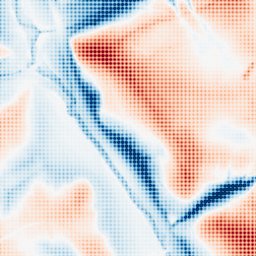
Category: classical
Decomposition family: gaussian_anisotropic
Decomposition parameters: sigma_x: 20
sigma_y: 20
Upsampling method: sinc_blackman
Upsampling parameters: scale: 4
kernel_size: 4
Upsampling scale: 4